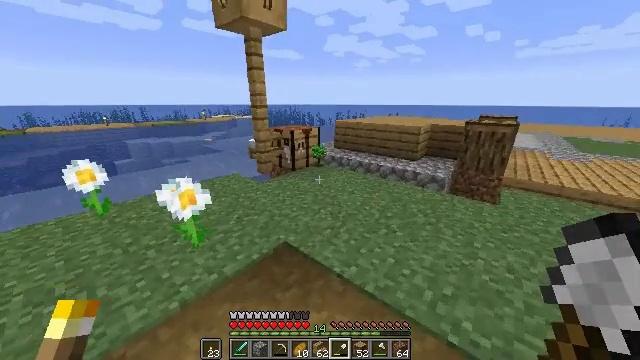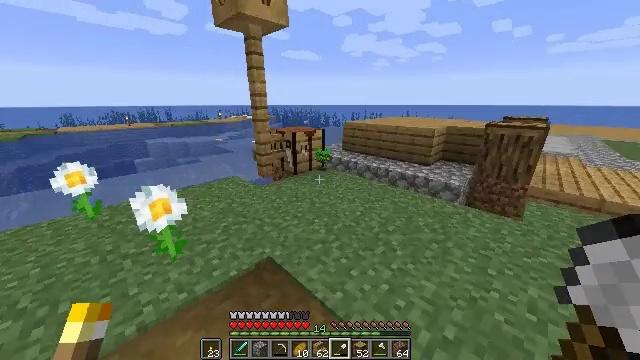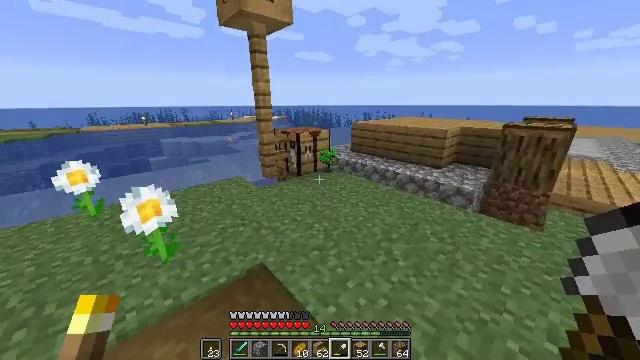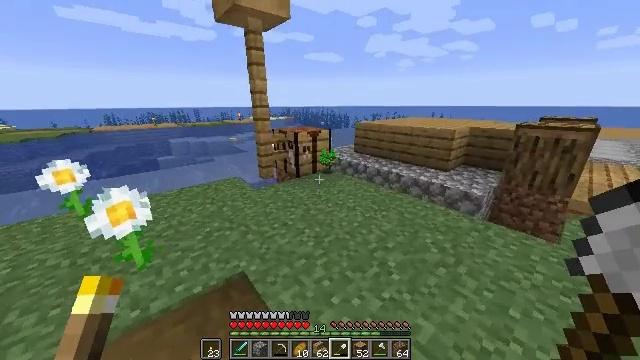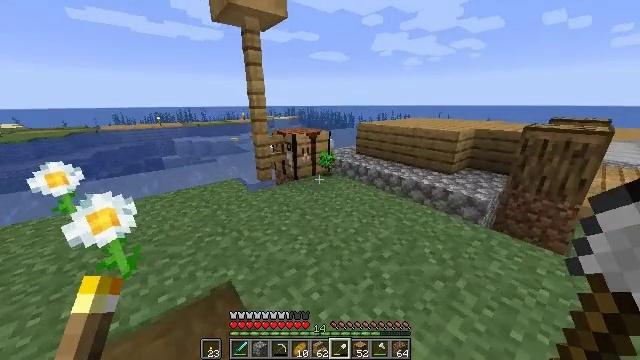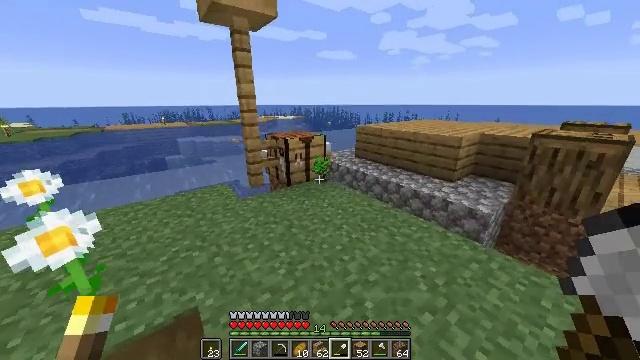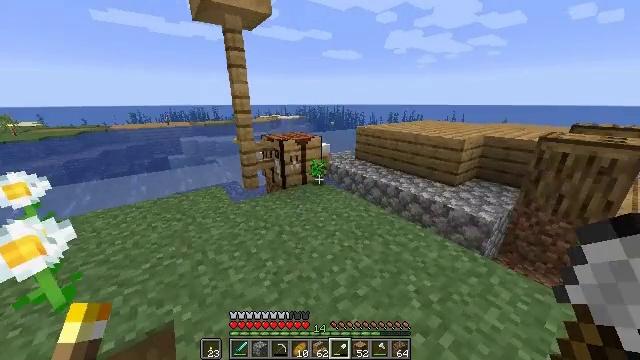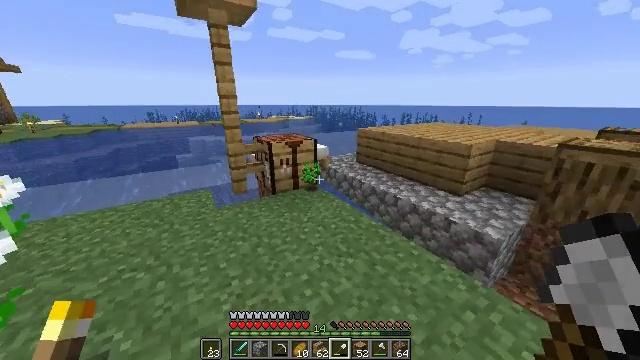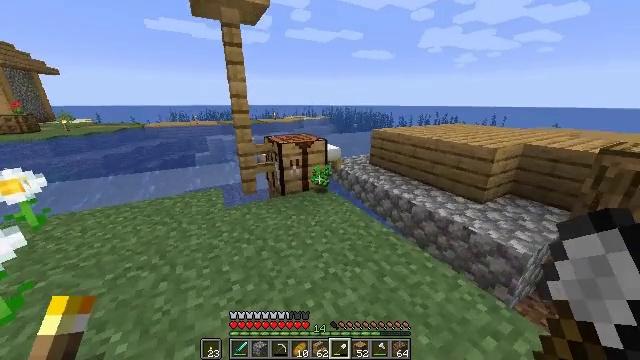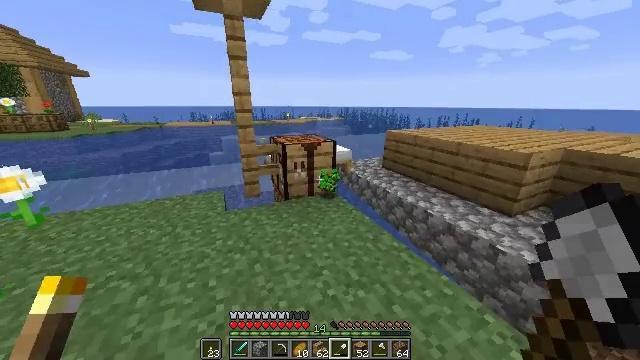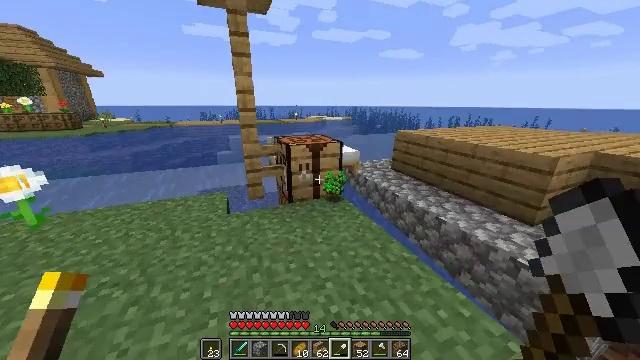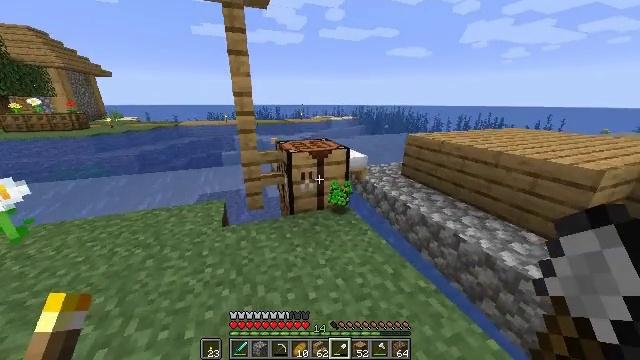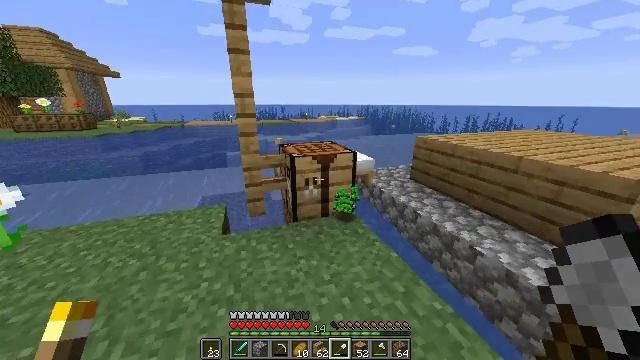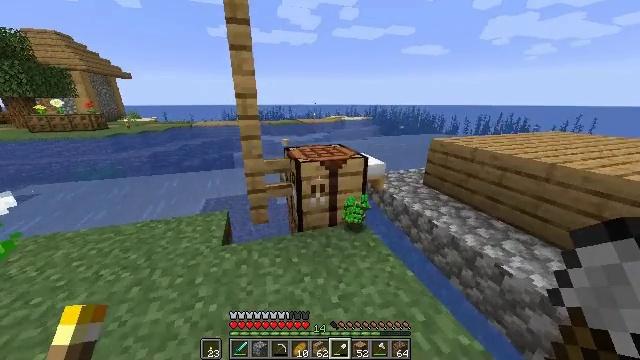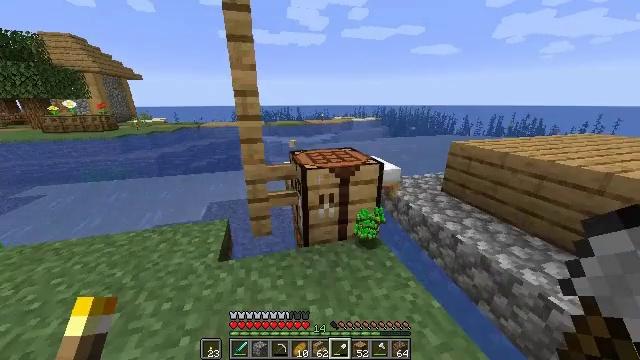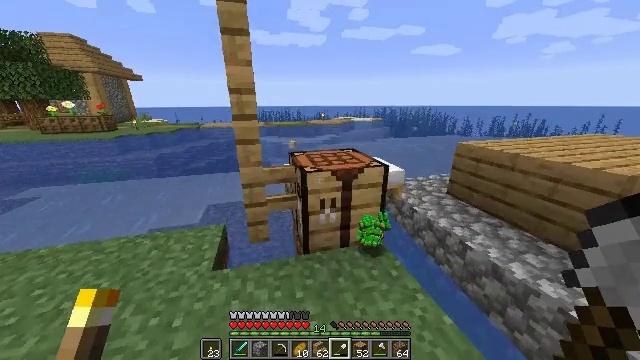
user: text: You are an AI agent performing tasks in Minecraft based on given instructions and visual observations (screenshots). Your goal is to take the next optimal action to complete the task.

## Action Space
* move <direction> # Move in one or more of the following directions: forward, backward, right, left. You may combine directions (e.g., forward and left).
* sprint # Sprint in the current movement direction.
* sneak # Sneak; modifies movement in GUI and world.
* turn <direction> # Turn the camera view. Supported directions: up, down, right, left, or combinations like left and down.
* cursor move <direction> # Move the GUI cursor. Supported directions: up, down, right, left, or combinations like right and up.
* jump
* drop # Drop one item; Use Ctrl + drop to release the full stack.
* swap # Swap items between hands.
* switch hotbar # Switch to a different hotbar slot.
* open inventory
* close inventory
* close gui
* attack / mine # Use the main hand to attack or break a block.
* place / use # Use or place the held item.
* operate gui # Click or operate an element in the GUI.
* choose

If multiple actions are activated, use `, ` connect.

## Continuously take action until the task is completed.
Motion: motion action
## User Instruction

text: Remove an azure bluet from the inventory.
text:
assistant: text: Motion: move forward and move right, sprint, turn left
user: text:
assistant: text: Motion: move forward and move right, sprint, turn left
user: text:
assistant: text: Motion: move forward and move right, sprint, turn left
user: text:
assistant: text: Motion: move forward and move right, sprint, turn left
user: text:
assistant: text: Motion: move forward and move right, sprint, turn left
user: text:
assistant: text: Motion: move forward and move right, sprint, turn left
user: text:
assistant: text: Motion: move forward and move right, sprint, turn left
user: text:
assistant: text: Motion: move forward, sprint, turn left
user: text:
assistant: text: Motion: move forward, turn left
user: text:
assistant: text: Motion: move forward, turn left
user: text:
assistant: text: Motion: move forward, turn left
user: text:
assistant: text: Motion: move forward, turn left
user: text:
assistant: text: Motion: move forward, turn left
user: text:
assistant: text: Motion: move forward, turn left
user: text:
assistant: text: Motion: move forward
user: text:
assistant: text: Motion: move forward
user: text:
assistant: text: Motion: move forward, turn left and down
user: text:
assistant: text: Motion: turn down, use / place
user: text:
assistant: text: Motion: use / place
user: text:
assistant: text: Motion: use / place
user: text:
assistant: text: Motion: use / place
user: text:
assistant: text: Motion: no_op
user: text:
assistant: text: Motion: open gui
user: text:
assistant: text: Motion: no_op
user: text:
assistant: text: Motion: no_op
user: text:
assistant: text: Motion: no_op
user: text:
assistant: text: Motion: cursor move right
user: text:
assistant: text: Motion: cursor move right
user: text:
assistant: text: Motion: cursor move right
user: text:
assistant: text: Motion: cursor move right and up